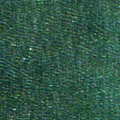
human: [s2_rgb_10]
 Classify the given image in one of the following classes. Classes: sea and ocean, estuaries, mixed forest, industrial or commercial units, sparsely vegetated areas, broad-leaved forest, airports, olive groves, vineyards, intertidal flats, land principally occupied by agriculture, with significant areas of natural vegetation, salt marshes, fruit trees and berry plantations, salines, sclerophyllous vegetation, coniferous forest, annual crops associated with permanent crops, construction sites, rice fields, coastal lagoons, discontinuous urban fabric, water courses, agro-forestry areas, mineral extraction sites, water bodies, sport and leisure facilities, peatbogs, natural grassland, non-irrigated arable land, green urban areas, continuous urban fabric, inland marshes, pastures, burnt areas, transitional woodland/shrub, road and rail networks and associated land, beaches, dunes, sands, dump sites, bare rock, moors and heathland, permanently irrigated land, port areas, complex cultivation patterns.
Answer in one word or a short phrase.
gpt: sea and ocean